Question: What feature allows cutting audio?
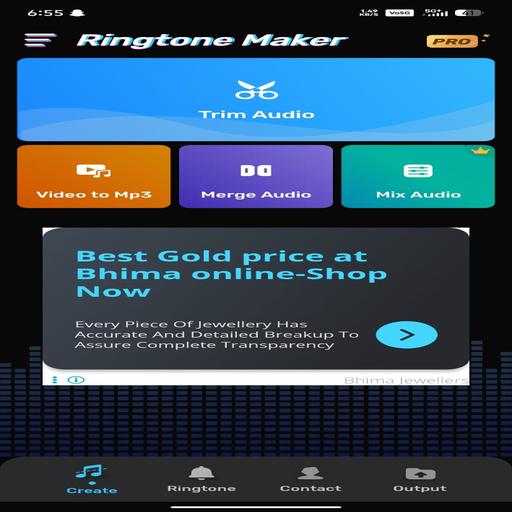
Answer: Trim Audio.